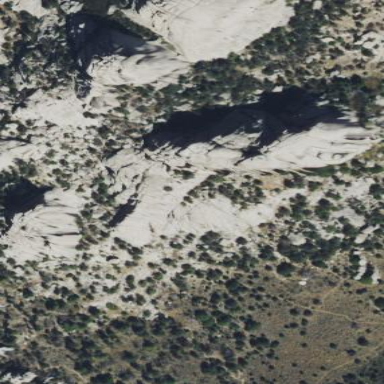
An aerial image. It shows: Natural rock formation.